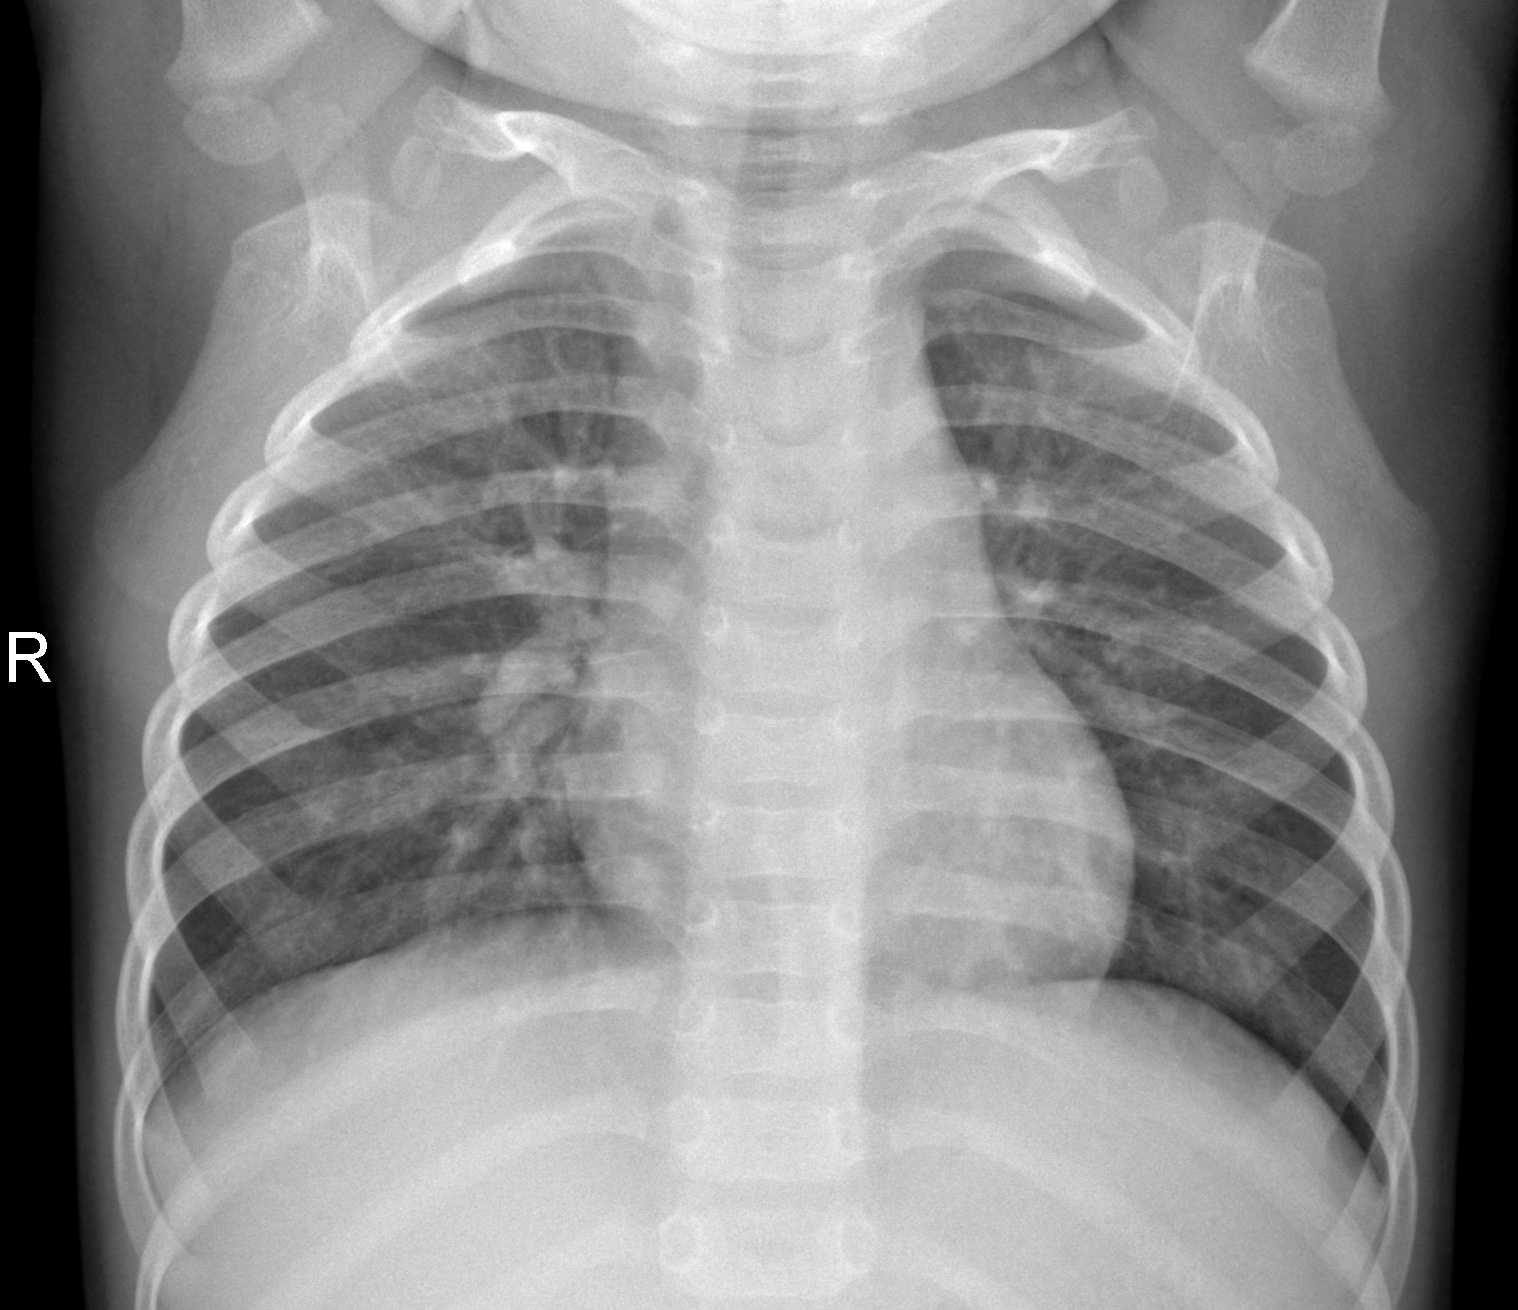
Diagnosis: NORMAL